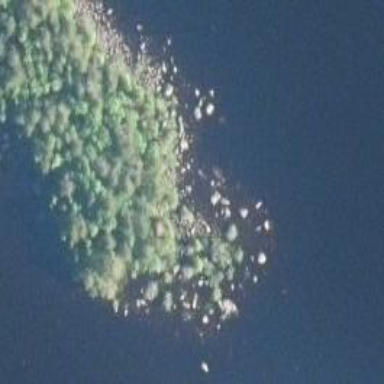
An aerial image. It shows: Islet.